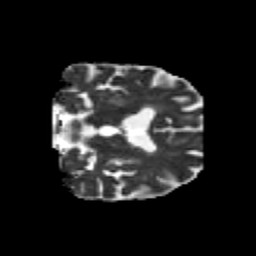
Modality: MD
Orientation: coronal
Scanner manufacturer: siemens
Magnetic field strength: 3 T
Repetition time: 6.8 s
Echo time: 0.093 s